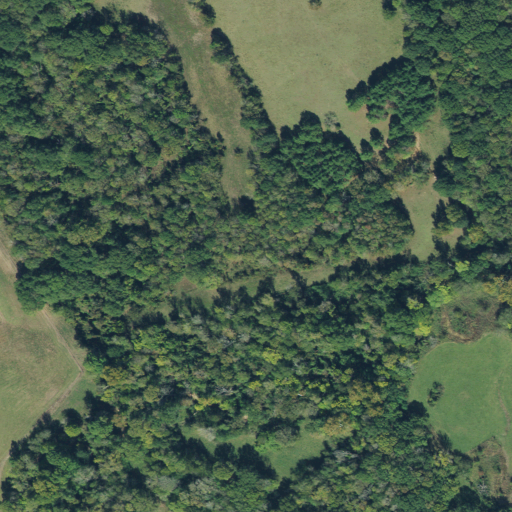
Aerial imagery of valley in Texas named Hales Gully containing woody wetlands, pasture, herbaceous wetlands, and mixed forest